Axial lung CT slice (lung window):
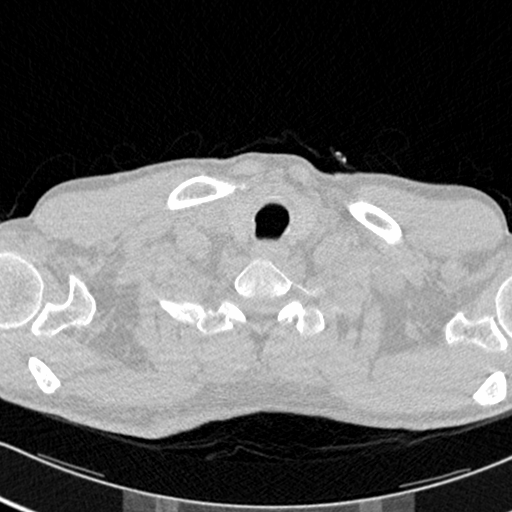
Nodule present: no